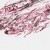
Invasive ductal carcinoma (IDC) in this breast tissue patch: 0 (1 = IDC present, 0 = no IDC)